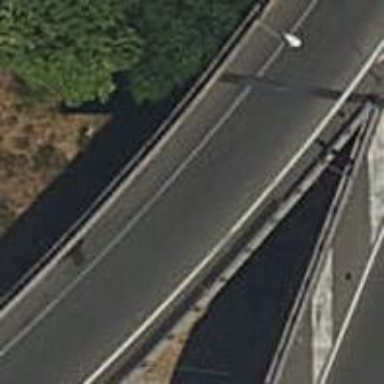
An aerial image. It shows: Bridge on motorway link.